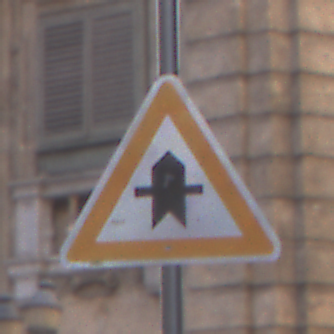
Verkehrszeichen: Vorfahrt
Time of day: SunriseSunset
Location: Outdoor (Urban)
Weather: PartlyCloudy
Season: NotSpecified
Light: Natural